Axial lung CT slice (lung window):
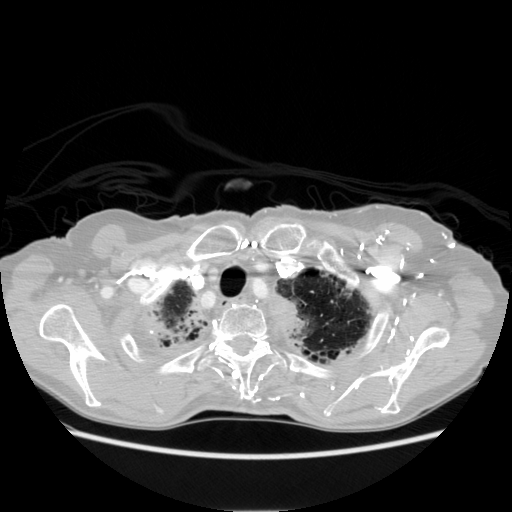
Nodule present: no